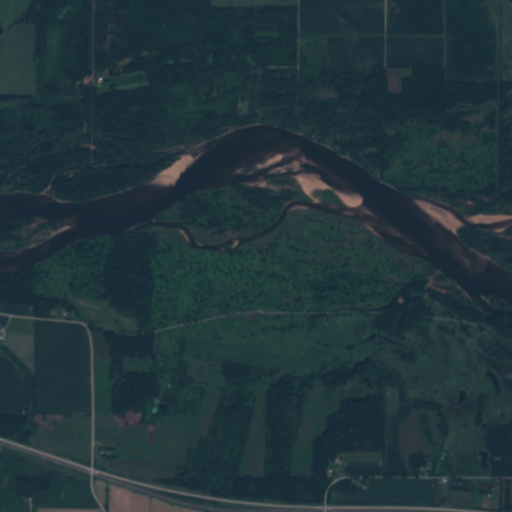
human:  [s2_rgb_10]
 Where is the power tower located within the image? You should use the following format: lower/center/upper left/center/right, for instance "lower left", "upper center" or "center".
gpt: The power tower is located in the lower left of the image.
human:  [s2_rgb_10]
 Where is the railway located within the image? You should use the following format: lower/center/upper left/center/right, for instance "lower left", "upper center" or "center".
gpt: The railway is located in the upper right of the image.
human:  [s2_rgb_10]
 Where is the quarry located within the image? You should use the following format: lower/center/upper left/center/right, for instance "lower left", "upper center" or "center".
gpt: There is no quarry in the image.